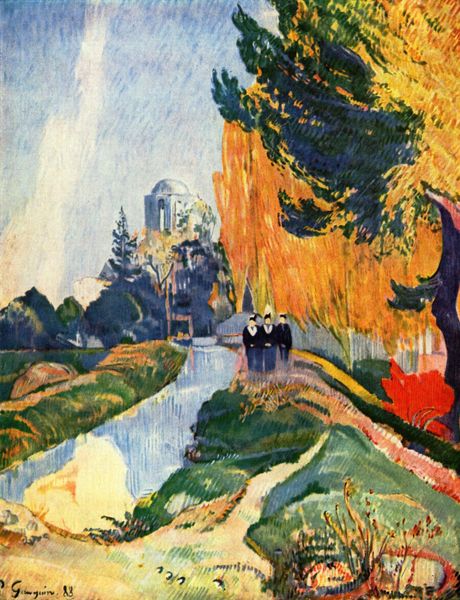
Titel: Les Alyscamps
Künstler: Paul Gauguin
Standort: Paris
Institution: Musée d'Orsay
Schlagwörter: baum, berg, blau, blätter, felsen, gemälde, gruppe, himmel, laub, mann, wasser, weiß, wolken, bäume, fluss, frauen, gelb, grün, impressionismus, landschaft, menschen, ocker, see, ufer, blumen, bunt, damen, frankreich, frau, hüte, männer, orange, schwarz, säulen, gebäude, gras, haus, park, parkanlage, rot, weg, wiese, wolke, beige, expressionismus, anzug, stehen, stein, steine, bild, portrait, signatur, öl, bach, gräser, hügel, natur, spiegelung, strauch, weide, busch, büsche, gehen, gewässer, kanal, kirche, sonne, pose, adel, drei, personen, blatt, pflanze, pflanzen, wald, anhöhe, kinder, turm, garten, hellblau, japan, sommer, jungen, moderne, warm, berge, fels, farbe, violett, linien, herbst, spazieren, sigantur, figuren, kuppel, tannen, duktus, dunkelblau, impressionistisch, streifen, striche, gauguin, burg, glockenturm, spaziergang, strahlen, denkmal, scharz, posieren, tanne, kunst, sonnig, flanieren, pinselstrich, gaugin, schreiten, laubbäume, beete, fontäne, gesträuch, tempel, pavillon, matrosen, stäucher, nadelhölzer, mausoleum, weise, waser, palais, tempietto, studenten, paul gauguin, farbenfroh, gartenpavillon, nonnen, monopterus, sträcuer, nlau, pimmel, spazeirgang, asen, berg anhöhe, geruppenportrait, fluss baum landschaft pavillion, 1883, farbenprächtige landschaft, reinfarben, dfarbe, böschjung